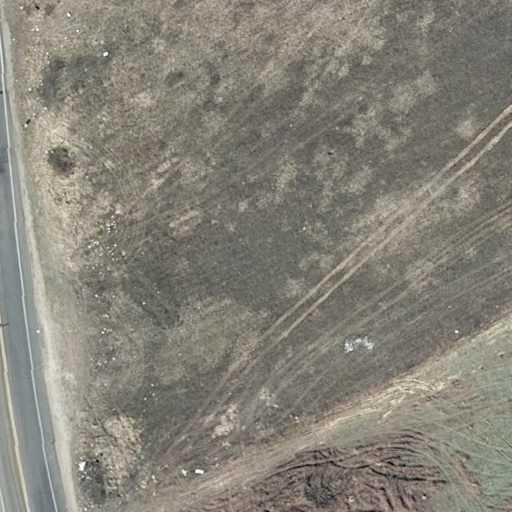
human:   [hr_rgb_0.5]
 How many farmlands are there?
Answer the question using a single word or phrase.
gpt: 1

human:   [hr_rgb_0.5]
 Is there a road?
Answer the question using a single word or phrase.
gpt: yes

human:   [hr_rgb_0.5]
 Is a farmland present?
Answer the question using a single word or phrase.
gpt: yes

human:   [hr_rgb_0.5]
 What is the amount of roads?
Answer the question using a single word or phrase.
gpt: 2

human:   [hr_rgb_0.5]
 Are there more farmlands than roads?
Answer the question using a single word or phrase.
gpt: no

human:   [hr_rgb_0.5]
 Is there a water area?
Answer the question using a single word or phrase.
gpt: no

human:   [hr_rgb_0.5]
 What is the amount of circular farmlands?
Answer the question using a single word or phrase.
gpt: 0

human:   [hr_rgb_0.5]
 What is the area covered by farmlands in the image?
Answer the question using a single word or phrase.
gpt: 10299m2

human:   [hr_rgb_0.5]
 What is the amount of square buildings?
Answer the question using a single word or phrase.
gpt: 0

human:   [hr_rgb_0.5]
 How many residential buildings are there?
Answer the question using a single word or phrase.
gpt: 0

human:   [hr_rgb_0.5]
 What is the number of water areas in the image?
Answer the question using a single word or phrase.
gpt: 0

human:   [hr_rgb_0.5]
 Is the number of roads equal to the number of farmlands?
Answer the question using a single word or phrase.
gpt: no

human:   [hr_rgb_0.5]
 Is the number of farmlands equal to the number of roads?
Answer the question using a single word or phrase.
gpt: no

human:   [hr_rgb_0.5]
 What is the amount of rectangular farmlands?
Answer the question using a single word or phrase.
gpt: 0

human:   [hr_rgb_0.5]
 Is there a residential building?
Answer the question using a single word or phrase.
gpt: no

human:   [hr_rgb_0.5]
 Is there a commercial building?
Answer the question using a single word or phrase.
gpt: no

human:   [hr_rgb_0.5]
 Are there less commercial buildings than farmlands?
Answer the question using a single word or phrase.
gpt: yes

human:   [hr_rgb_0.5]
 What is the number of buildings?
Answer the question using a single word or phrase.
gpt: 0

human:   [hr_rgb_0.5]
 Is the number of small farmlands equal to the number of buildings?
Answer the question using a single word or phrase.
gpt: yes

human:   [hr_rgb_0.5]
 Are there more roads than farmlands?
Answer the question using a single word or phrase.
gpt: yes

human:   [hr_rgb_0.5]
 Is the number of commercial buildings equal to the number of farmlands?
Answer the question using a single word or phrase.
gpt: no

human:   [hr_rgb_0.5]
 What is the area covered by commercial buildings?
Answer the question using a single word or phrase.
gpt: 0m2

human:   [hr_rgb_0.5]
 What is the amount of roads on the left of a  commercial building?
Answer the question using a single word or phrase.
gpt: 0

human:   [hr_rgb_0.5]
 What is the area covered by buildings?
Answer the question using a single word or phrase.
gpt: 0m2

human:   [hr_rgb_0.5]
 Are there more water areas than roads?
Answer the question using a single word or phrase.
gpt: no

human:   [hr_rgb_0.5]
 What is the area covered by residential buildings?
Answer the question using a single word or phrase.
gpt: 0m2

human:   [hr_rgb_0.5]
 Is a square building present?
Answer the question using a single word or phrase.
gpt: no

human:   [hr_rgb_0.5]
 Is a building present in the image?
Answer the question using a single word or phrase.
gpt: no

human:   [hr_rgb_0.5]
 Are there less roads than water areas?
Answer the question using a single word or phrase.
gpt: no

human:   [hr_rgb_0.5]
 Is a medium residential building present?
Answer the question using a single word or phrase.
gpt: no

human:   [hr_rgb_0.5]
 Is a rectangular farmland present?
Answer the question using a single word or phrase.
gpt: no

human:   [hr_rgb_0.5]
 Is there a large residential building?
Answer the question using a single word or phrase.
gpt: no

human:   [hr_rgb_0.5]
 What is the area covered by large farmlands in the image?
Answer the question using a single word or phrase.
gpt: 10299m2

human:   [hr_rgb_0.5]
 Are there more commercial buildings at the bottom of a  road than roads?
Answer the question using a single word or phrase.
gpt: no

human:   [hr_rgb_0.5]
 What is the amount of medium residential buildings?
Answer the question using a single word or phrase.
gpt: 0

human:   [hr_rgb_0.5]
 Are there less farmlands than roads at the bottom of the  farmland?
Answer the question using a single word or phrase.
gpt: yes

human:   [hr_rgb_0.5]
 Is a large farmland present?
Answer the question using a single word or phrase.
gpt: yes

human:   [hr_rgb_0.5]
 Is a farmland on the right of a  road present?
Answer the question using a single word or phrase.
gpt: yes

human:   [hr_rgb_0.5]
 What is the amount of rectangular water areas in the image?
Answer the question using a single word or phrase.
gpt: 0

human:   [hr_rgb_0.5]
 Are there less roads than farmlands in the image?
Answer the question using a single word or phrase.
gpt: no

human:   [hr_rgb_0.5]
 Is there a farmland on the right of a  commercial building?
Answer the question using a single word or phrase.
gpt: no

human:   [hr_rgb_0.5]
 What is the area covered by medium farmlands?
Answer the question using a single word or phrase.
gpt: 0m2

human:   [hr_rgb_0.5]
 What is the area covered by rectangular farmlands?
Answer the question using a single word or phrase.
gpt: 0m2

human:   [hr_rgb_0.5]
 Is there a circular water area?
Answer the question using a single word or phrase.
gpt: no

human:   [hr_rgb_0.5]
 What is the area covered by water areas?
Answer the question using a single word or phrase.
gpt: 0m2

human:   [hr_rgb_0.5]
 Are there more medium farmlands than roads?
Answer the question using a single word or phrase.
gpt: no

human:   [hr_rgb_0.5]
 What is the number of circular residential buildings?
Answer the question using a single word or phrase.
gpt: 0

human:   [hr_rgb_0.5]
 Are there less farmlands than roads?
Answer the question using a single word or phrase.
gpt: yes

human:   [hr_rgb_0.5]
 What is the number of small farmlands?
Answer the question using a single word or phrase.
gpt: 0

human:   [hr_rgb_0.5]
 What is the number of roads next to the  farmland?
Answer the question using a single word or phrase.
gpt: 2

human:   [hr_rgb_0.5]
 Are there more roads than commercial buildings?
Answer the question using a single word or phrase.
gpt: yes

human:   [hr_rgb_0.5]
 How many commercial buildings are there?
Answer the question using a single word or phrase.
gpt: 0

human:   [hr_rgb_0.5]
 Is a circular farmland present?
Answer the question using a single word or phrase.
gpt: no

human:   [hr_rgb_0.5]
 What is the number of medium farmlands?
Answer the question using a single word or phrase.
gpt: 0

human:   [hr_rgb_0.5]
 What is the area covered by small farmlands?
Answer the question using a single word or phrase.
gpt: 0m2

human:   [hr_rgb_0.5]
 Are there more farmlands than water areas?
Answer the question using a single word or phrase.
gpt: yes

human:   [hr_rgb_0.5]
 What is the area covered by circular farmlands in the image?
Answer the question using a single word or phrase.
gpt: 0m2

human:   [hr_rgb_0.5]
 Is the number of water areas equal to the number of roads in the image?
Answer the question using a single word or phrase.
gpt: no

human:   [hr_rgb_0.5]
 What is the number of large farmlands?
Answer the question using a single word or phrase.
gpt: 1

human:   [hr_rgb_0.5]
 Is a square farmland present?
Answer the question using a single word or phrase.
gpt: no

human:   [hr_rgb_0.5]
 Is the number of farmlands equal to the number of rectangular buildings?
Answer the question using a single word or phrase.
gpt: no

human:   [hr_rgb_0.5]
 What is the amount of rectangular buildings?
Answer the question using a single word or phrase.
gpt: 0

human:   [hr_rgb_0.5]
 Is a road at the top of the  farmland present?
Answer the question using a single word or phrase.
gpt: no

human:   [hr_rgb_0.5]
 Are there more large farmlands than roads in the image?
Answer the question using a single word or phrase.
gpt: no